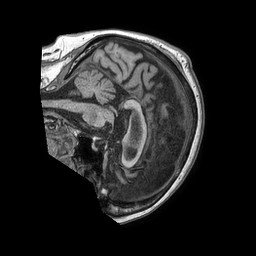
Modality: T1w
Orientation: sagittal
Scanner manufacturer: philips
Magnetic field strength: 1.5 T
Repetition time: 0.007759 s
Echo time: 0.003541 s